Question: I am trying to generate a graph with the estimates and confidence intervals from the same regression for a number of countries. I ran the regressions using 'dplyr''s 'group_by(country)', and then I aggregated all the results into a data frame with 'broom''s 'tidy()'.
When creating the graph from this data frame (called 'bycountry1'), I run the following code:
'''
ggplot(bycountry1, aes(x = country, y = estimate, ymin = estimate - std.error * 2, ymax = estimate + std.error * 2)) +
geom_hline(yintercept = 0, colour = "black", lty = 2) +
geom_pointrange() +
coord_flip() + facet_grid(. ~ term, scales = "free")
'''

This is what I want, except that I'd like to have the scales for each box to be different, so that all of them would look more like the 'religious1'box. Since that is the one with most variability, it dominates the scale, and then in most of the other boxes you cannot see the variance. As the code above shows, I did indicate 'scales = "free"' in 'facet_grid()' and I tried all the variants, also with 'facet_wrap()', and I cannot get this to work.
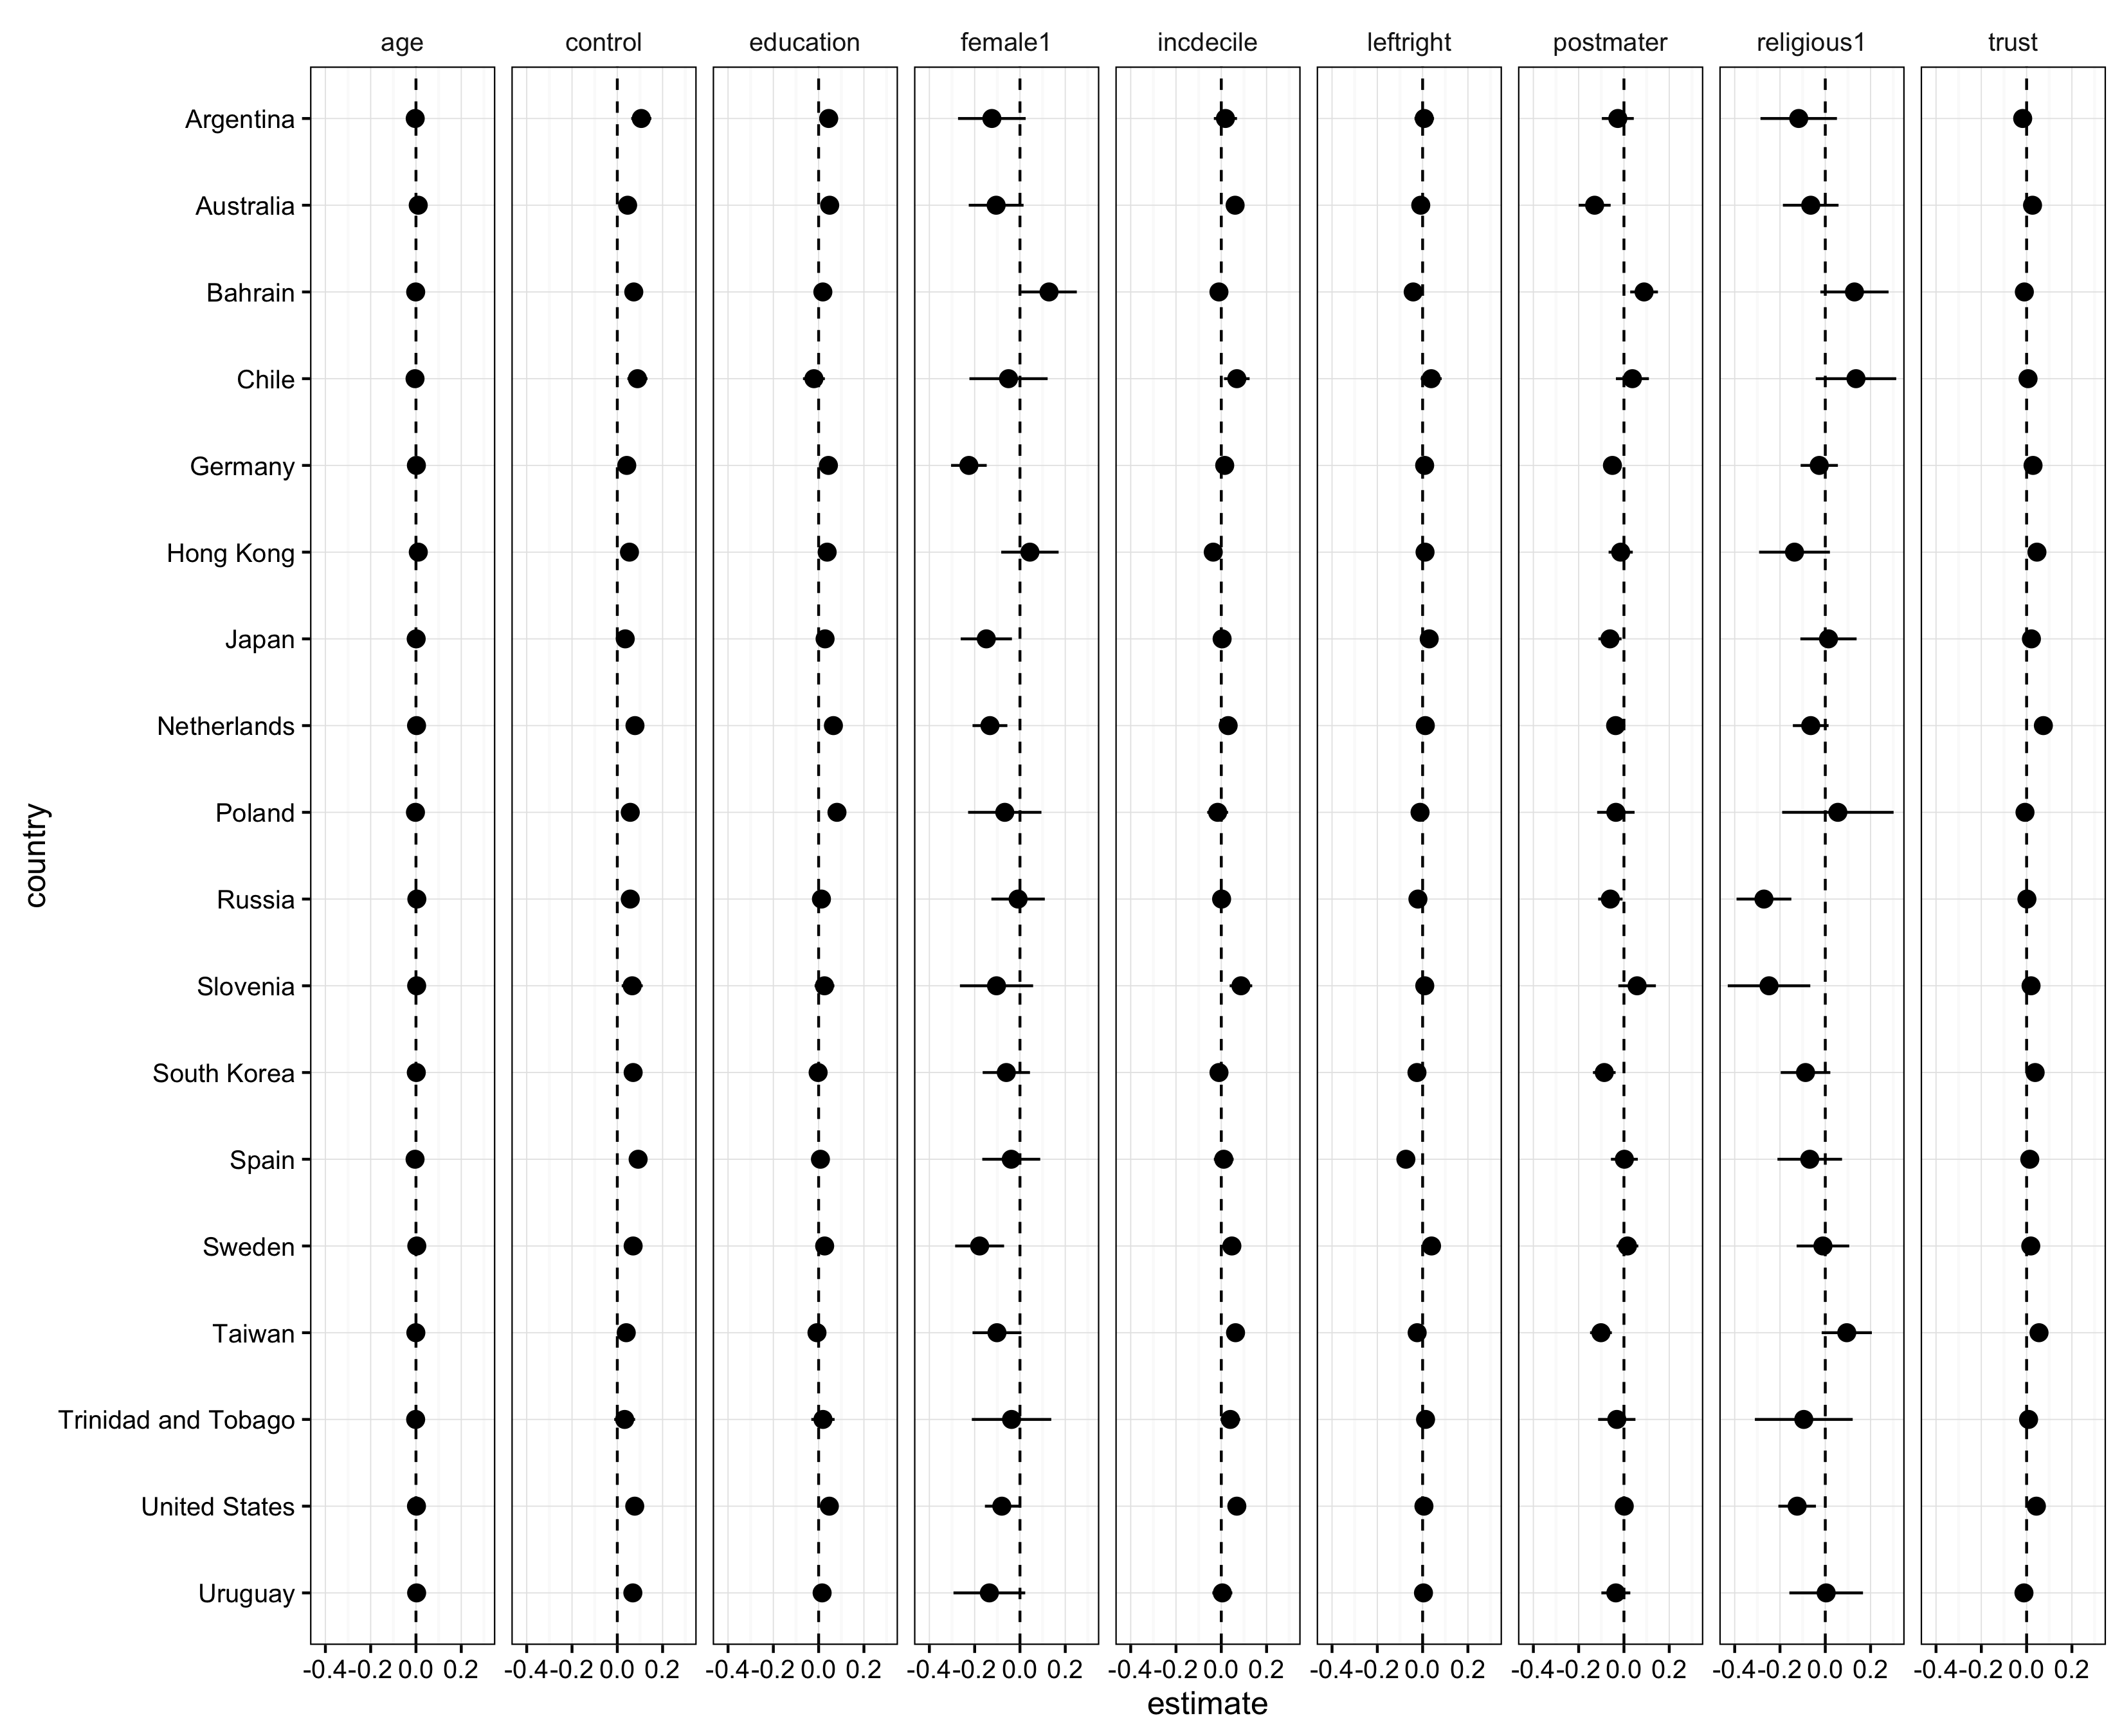
Answer: Following the suggestion of aosmith, I made it work using 'geom_errorbarh' and removing 'coord_flip()'. I also had to set the 'height' of the 'geom_errorbarh' to 0 and add a 'geom_point' for the estimate. Here is the code:
'''
ggplot(bycountry1, aes(y = country, x = estimate, xmin = estimate - std.error * 2, xmax = estimate + std.error * 2)) +
geom_vline(xintercept = 0, colour = "black", lty = 2) +
geom_point() +
geom_errorbarh(height = 0) +
facet_grid(. ~ term, scales = "free")
'''
And the resulting image
<URL>